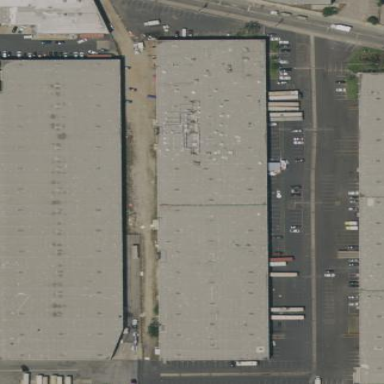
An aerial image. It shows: Warehouse.